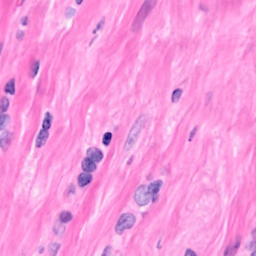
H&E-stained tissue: Breast